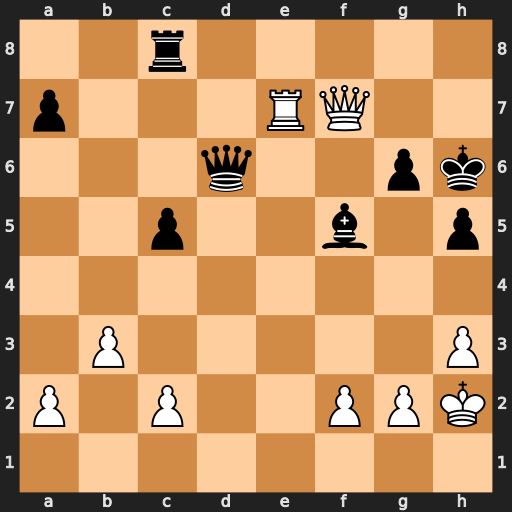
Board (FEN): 2r5/p3RQ2/3q2pk/2p2b1p/8/1P5P/P1P2PPK/8
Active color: w
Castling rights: -
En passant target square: -
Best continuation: g3 Qxe7 Qxe7